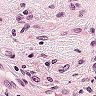
Metastatic tissue present: no